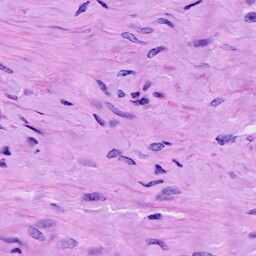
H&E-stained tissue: Cervix